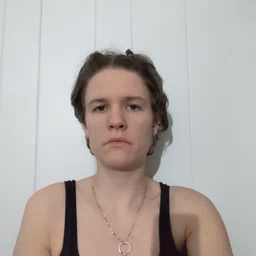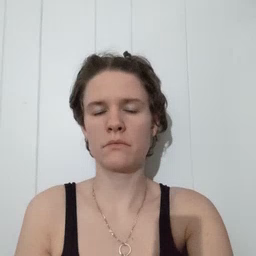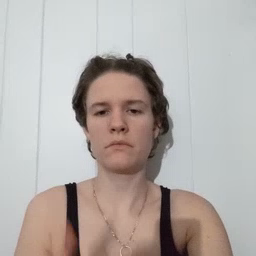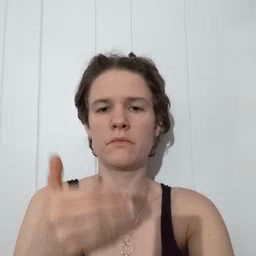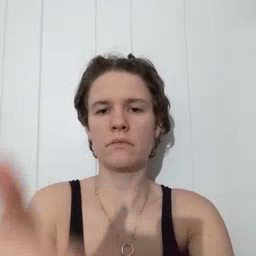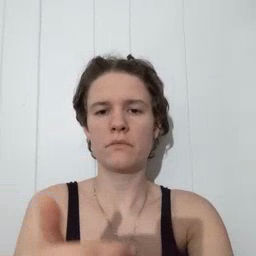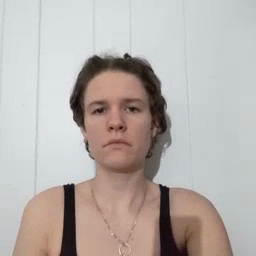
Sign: after